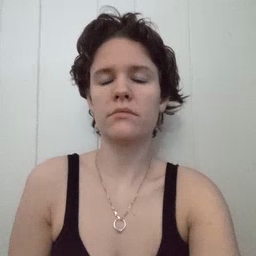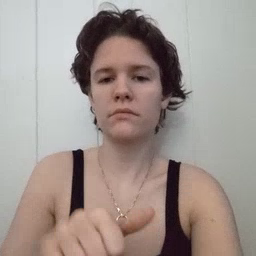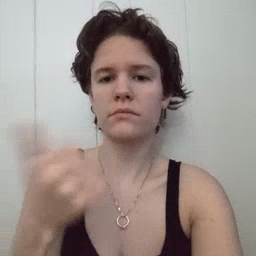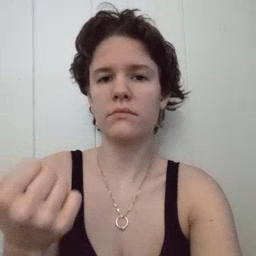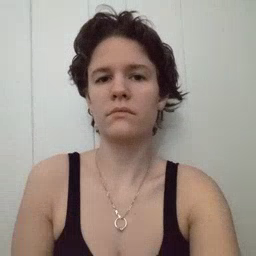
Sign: another